Question: I am using the xcode template to create a UITableView application with UINavigationController.
I need to add a UIView (at fixed position) between the UINavigationBar and the UITableView. How to do that ?
Thanks.

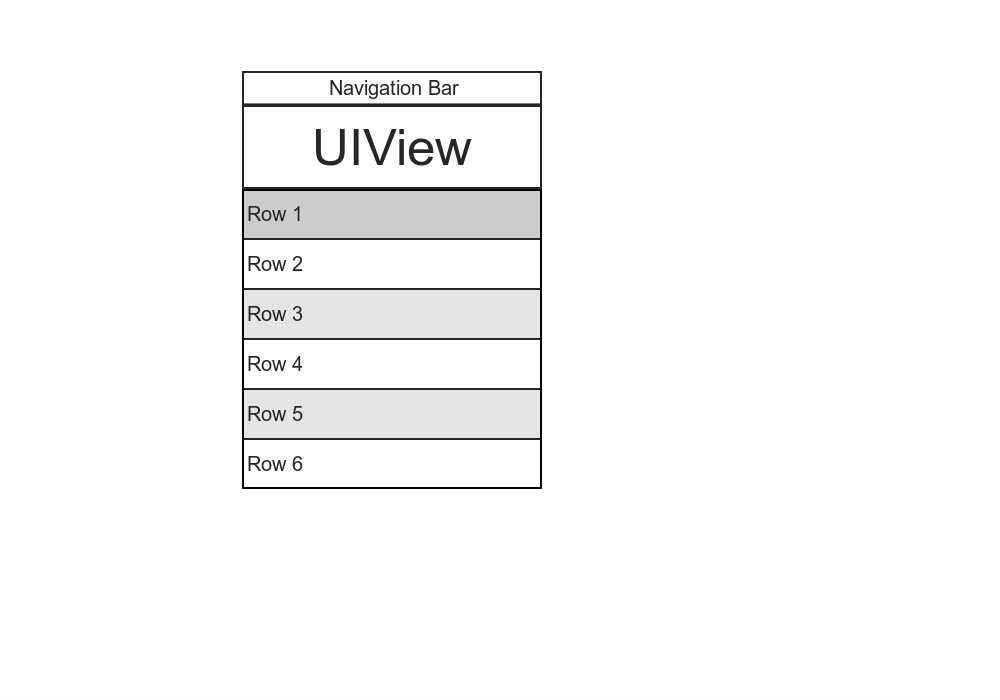
Answer: You can do this by setting the UITableView's 'tableHeaderView' property.
<URL>
> Returns an accessory view that is displayed above the table.@property(nonatomic, retain) UIView *tableHeaderViewDiscussion The default value is nil. The table header view is
different from a section header.Availability Available in iOS 2.0 and later.